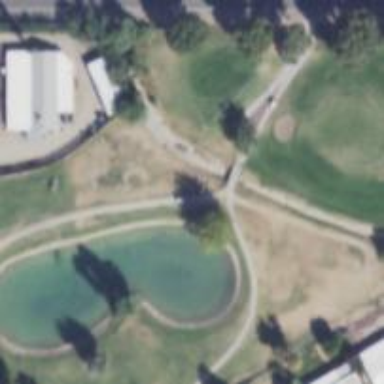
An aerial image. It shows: Service road with bridge used as golf cart path.